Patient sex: M
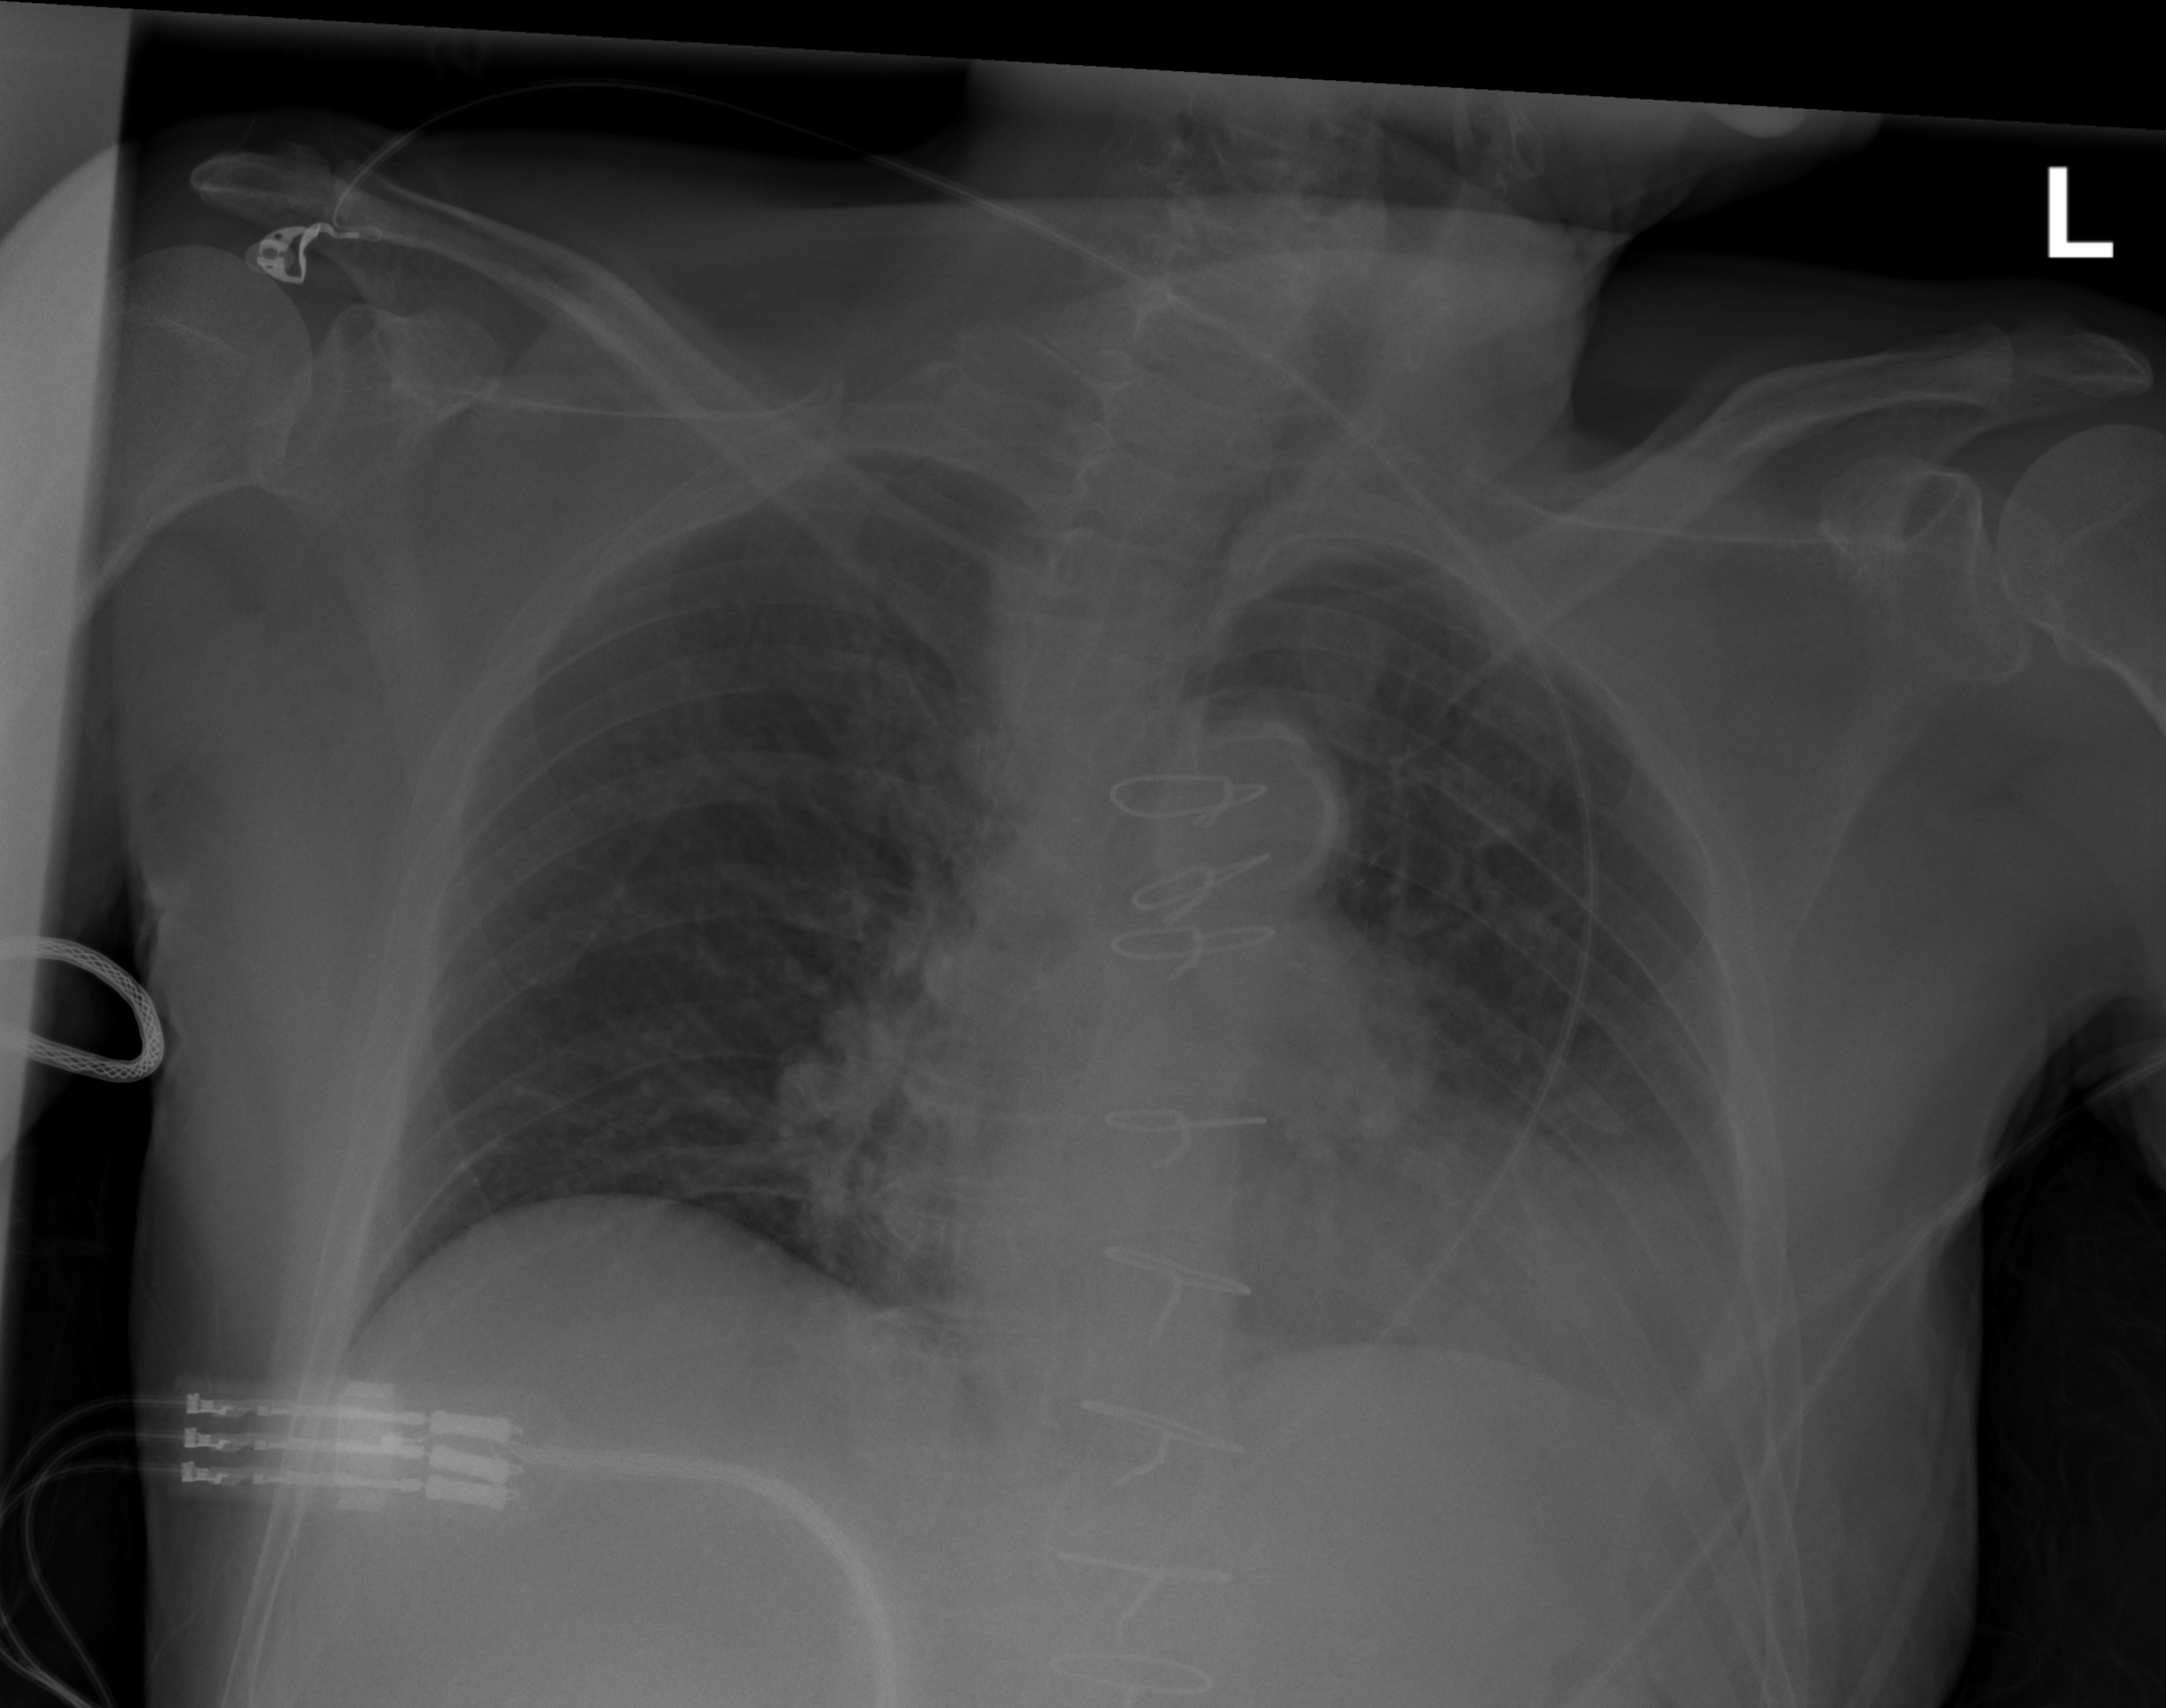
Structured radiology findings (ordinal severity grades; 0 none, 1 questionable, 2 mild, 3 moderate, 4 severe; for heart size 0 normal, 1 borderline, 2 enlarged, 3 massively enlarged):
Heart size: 1
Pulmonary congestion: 1
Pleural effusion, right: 0
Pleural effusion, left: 2
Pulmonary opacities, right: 0
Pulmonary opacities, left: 2
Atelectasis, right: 2
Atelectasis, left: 2